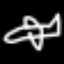
Label: airplane